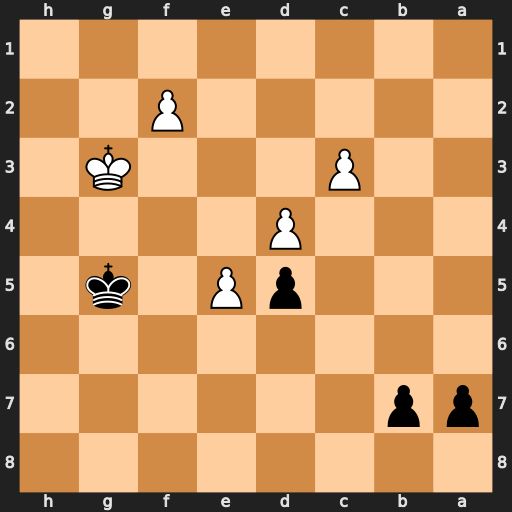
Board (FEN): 8/pp6/8/3pP1k1/3P4/2P3K1/5P2/8
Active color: b
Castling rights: -
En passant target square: -
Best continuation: a5 Kf3 a4 Ke3 a3